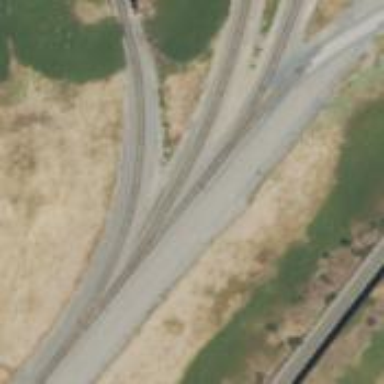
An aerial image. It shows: Rail spur service.